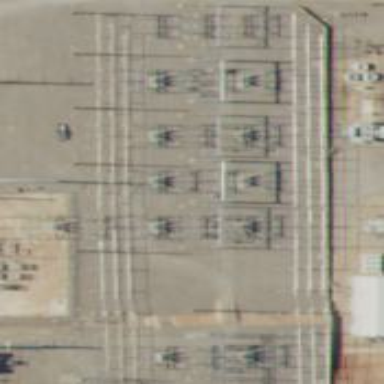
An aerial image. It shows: Switch used for power control.